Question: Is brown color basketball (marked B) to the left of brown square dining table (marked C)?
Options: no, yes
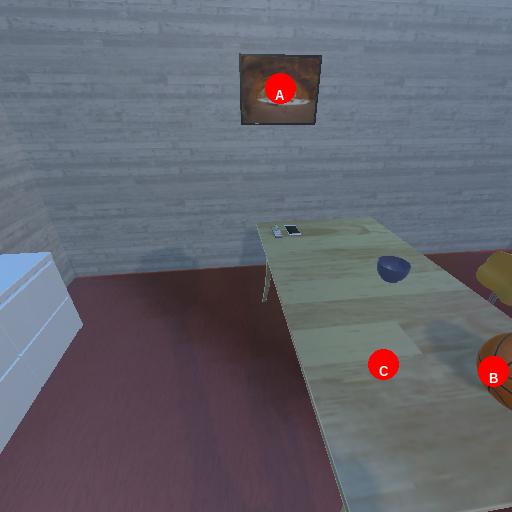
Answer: no